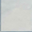
Piece: xx